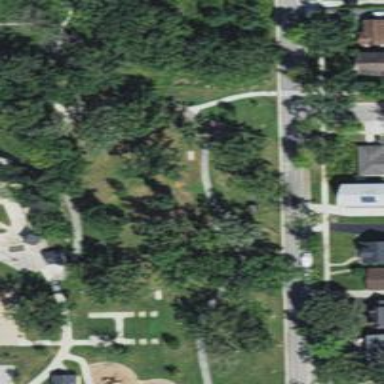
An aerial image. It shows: Disc golf basket.